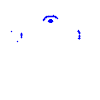
Particle: kaon